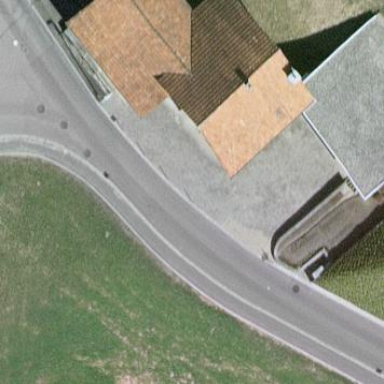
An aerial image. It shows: Detached building.